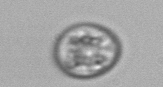
Label: Thalassiosira